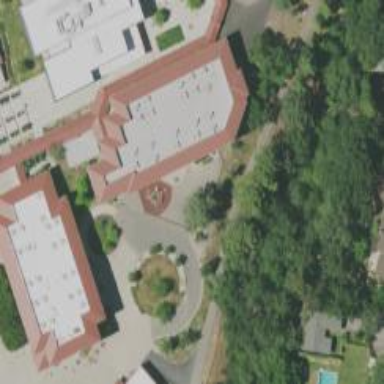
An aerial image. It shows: School building.